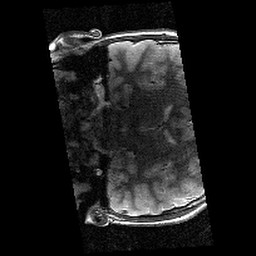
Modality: T2w
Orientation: coronal
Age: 13
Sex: male
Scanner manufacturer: siemens
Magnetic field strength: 3 T
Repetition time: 8.46 s
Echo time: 0.067 s